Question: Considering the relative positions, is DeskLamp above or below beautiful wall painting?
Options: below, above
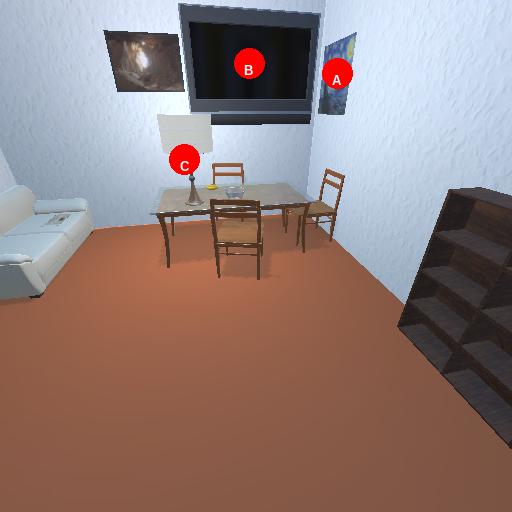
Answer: below